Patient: sex F, age 65
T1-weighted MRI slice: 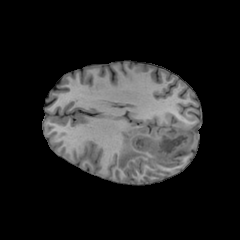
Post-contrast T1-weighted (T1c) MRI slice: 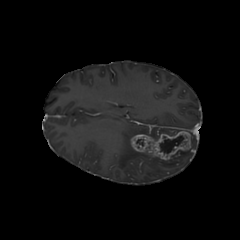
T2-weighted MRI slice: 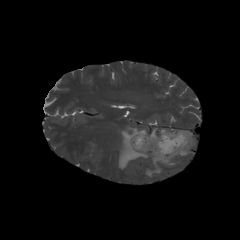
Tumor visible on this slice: yes
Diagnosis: Glioblastoma, IDH-wildtype
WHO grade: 4